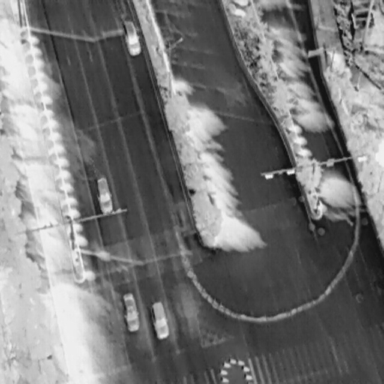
There are four Cars in the infrared image.